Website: apple
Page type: orders-overview
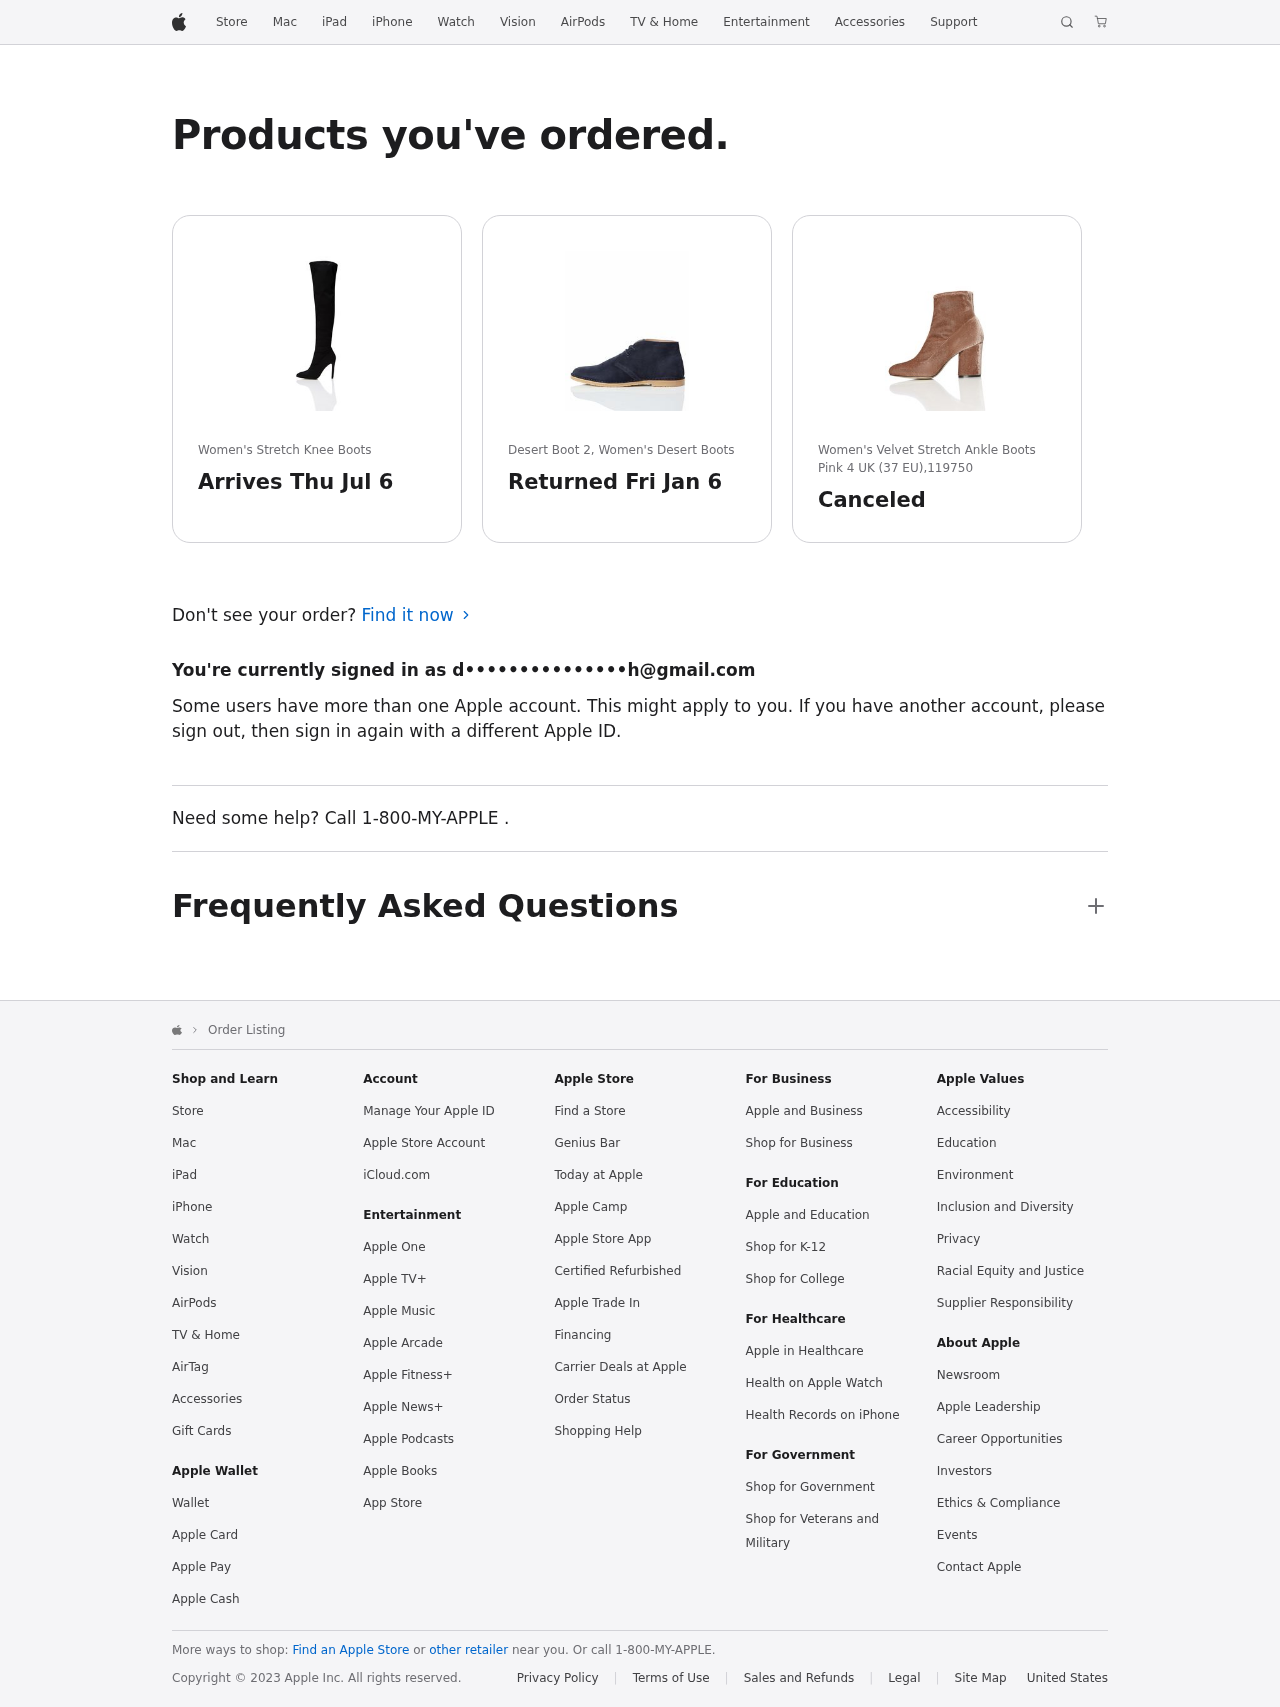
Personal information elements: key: PII_EMAIL
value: d•••••••••••••••h@gmail.com
Product elements: key: PRODUCT1_NAME
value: Women's Stretch Knee Boots
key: PRODUCT2_NAME
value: Desert Boot 2, Women's Desert Boots
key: PRODUCT3_NAME
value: Women's Velvet Stretch Ankle Boots Pink 4 UK (37 EU),119750
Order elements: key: ORDER_DELIVERY_DATE
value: Thu Jul 6
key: ORDER_RETURN_BY_DATE
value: Fri Jan 6